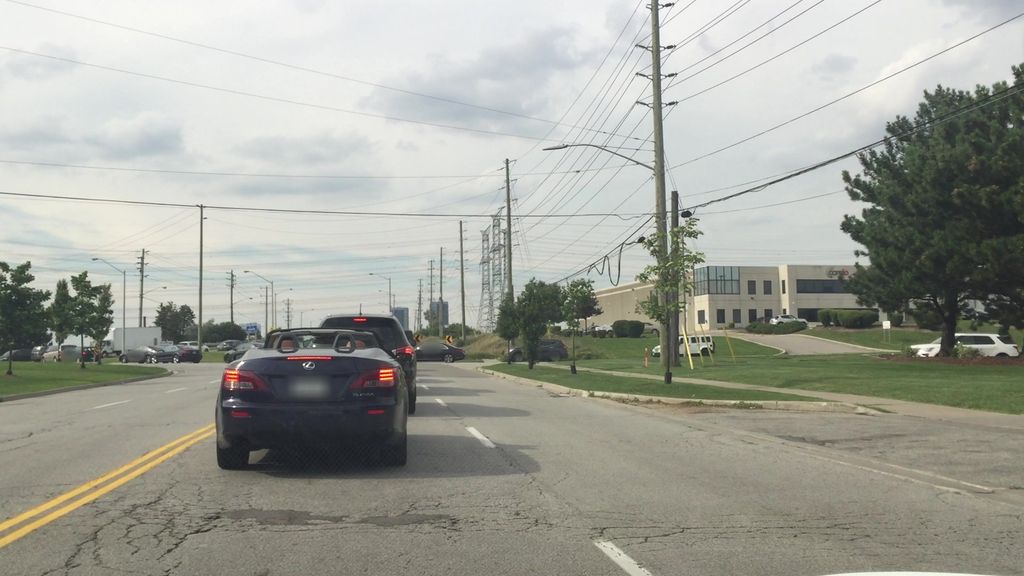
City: toronto